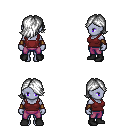
a pixel art fantasy rpg character, female body template, dark elf, purple skin, maroon pirate shirt, magenta pants, white swoop hairstyle, cloth bracers, black shoes, four views (front, back, left, right), 2x2 character sprite sheet, small pixel art, hard edges, no anti-aliasing